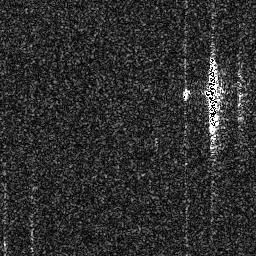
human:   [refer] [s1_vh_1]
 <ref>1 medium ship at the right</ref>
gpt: <box>[[78, 20, 86, 51, 0]]</box>